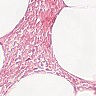
Metastatic tissue present: no